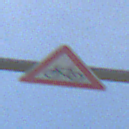
Verkehrszeichen: RadverkehrRechts
Umgebung: Outdoor, Nature
Tageszeit: MorningAfternoon
Wetter: PartlyCloudy
Licht: Natural
Jahreszeit: NotSpecified
Kontrast: HighContrast